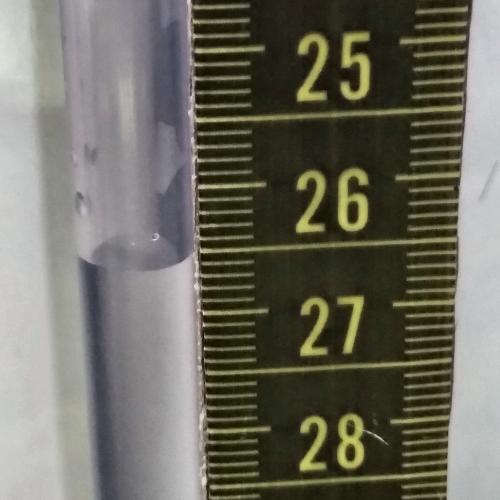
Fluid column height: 26.6 cm